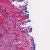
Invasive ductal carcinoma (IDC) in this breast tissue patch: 0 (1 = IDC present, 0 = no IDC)